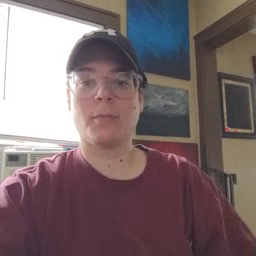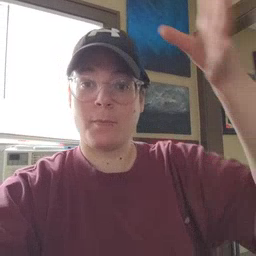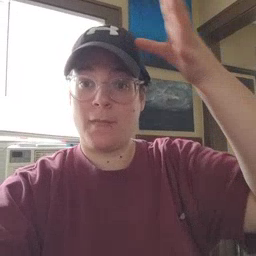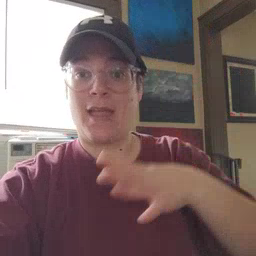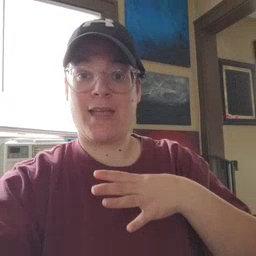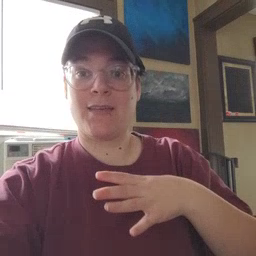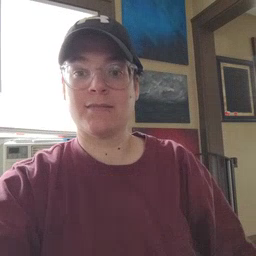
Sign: man